Field crop: maize
Growth stage: 2
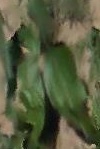
Species: maize